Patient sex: M
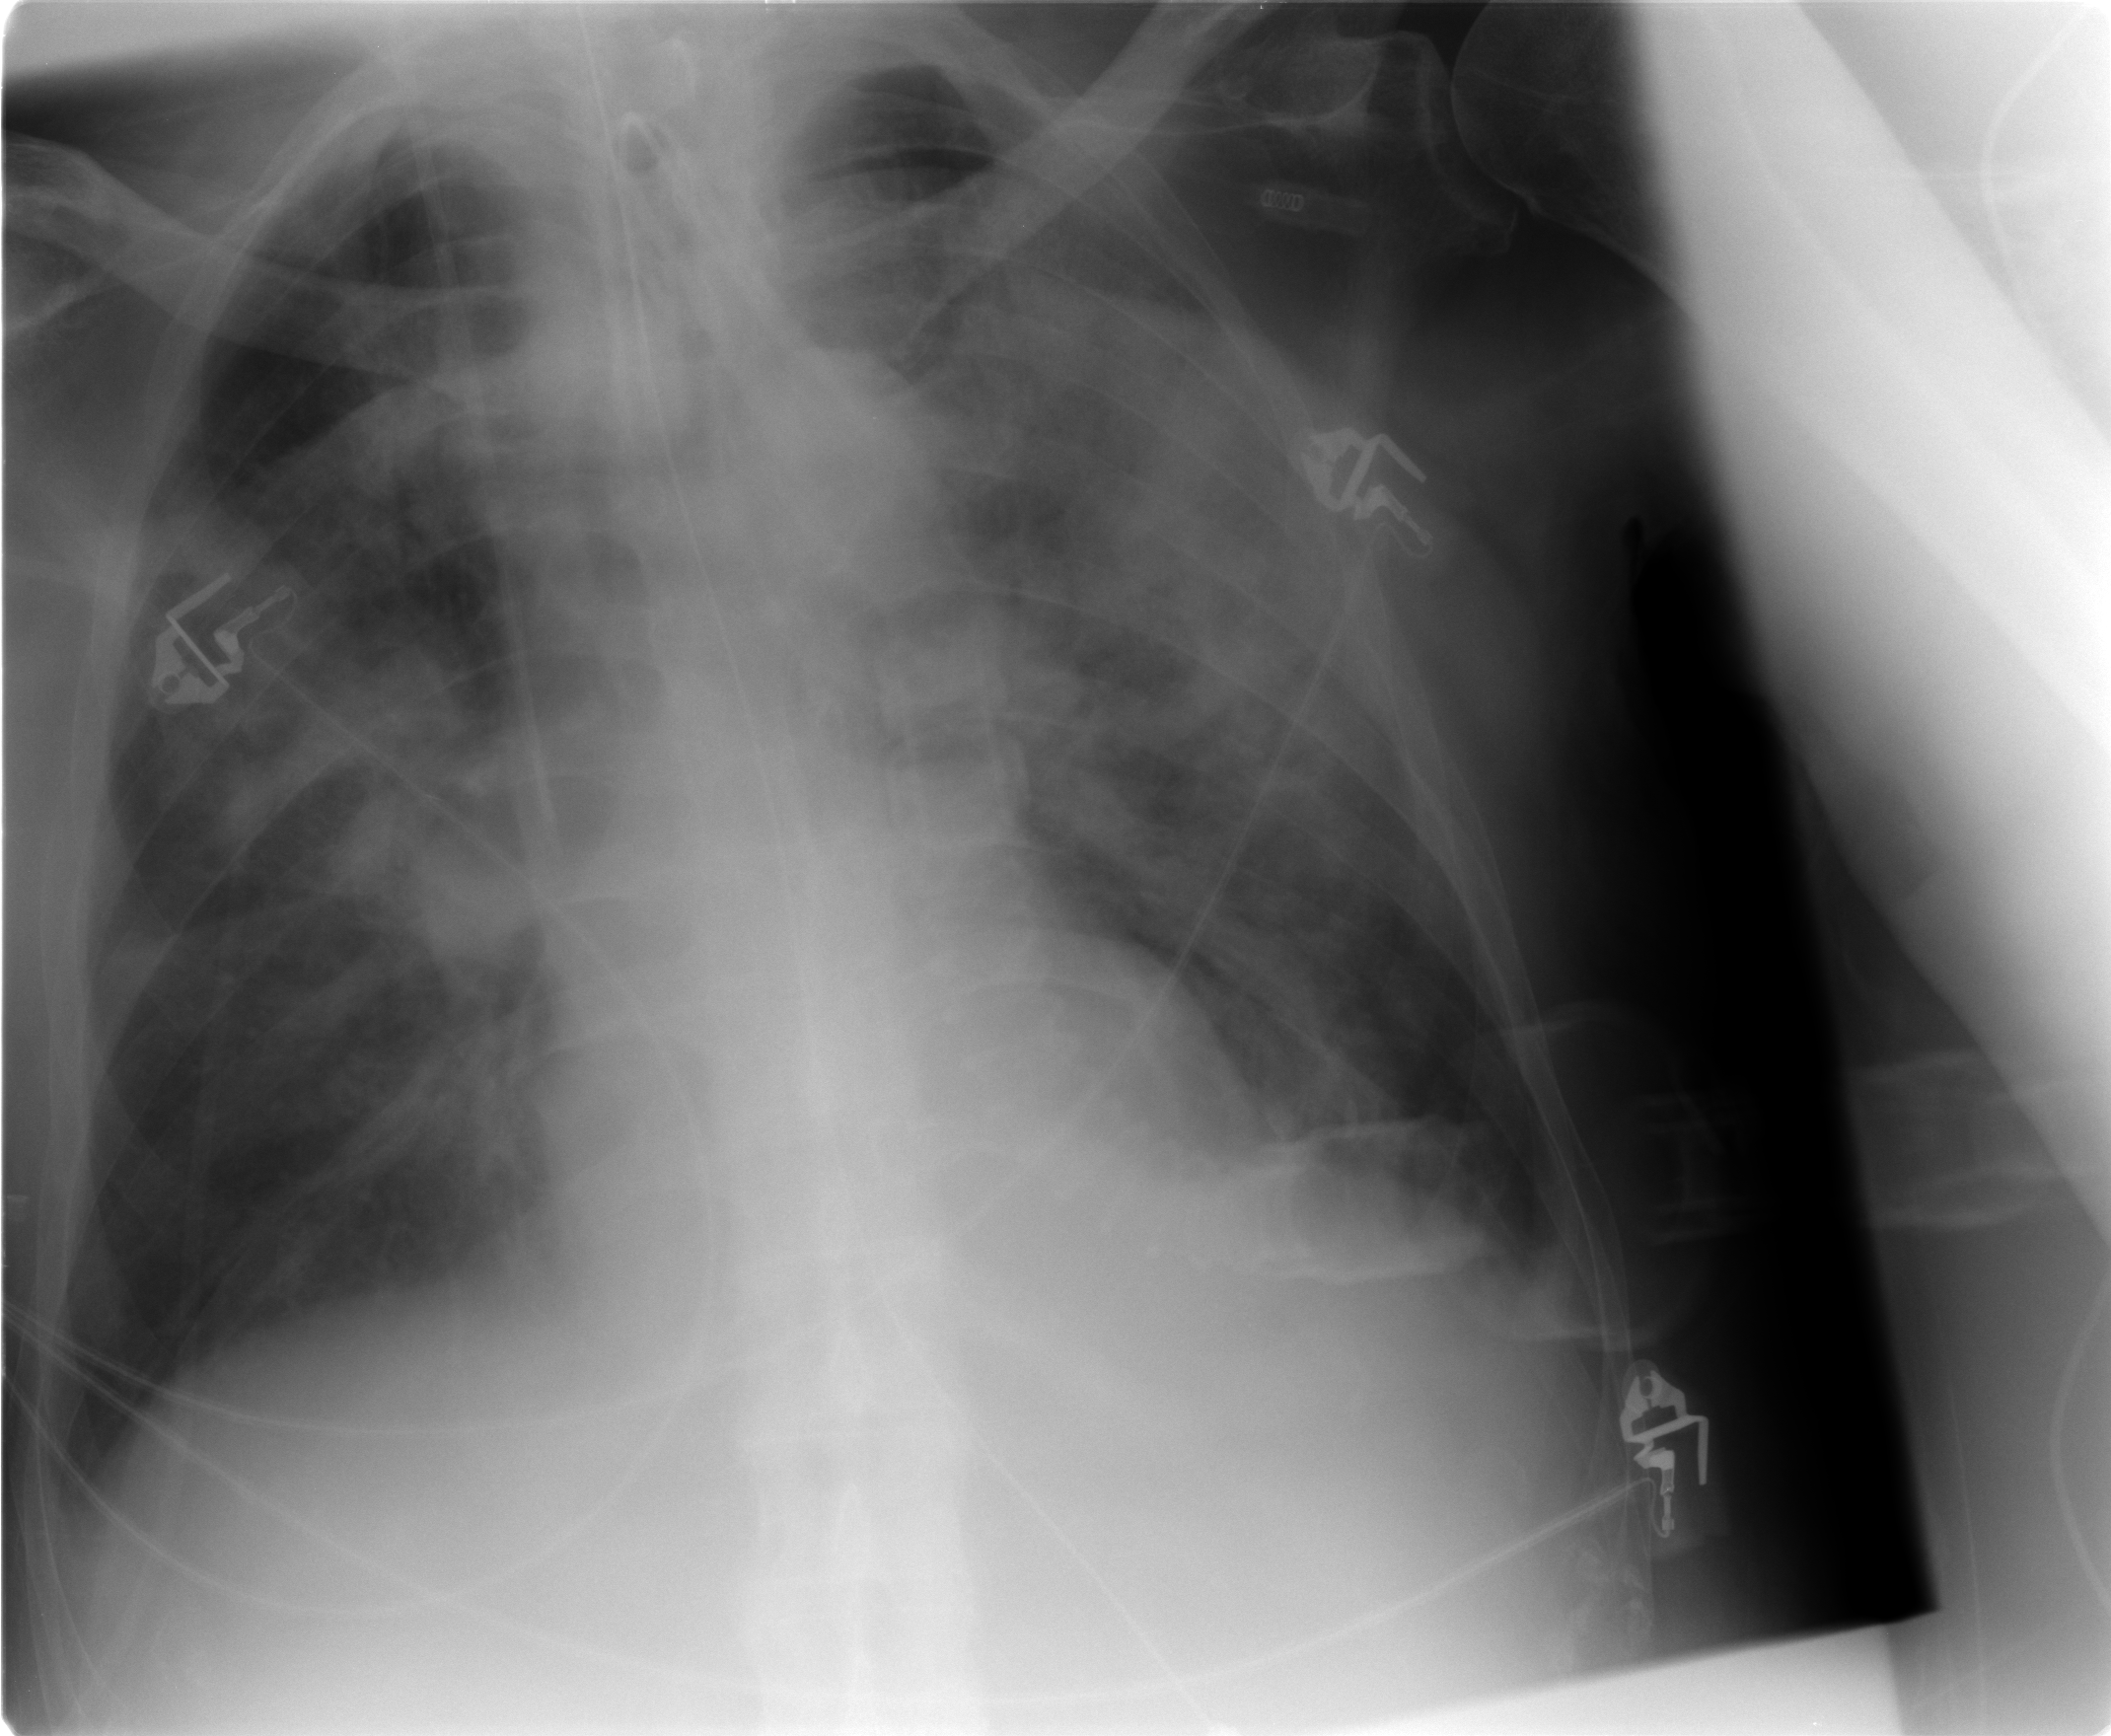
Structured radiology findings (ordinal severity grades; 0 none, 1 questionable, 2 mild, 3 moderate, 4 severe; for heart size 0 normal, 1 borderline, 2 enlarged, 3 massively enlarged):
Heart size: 0
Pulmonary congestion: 0
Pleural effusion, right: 2
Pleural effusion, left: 2
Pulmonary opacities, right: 3
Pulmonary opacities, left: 3
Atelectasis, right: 2
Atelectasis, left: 2